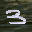
Label: 3